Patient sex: M
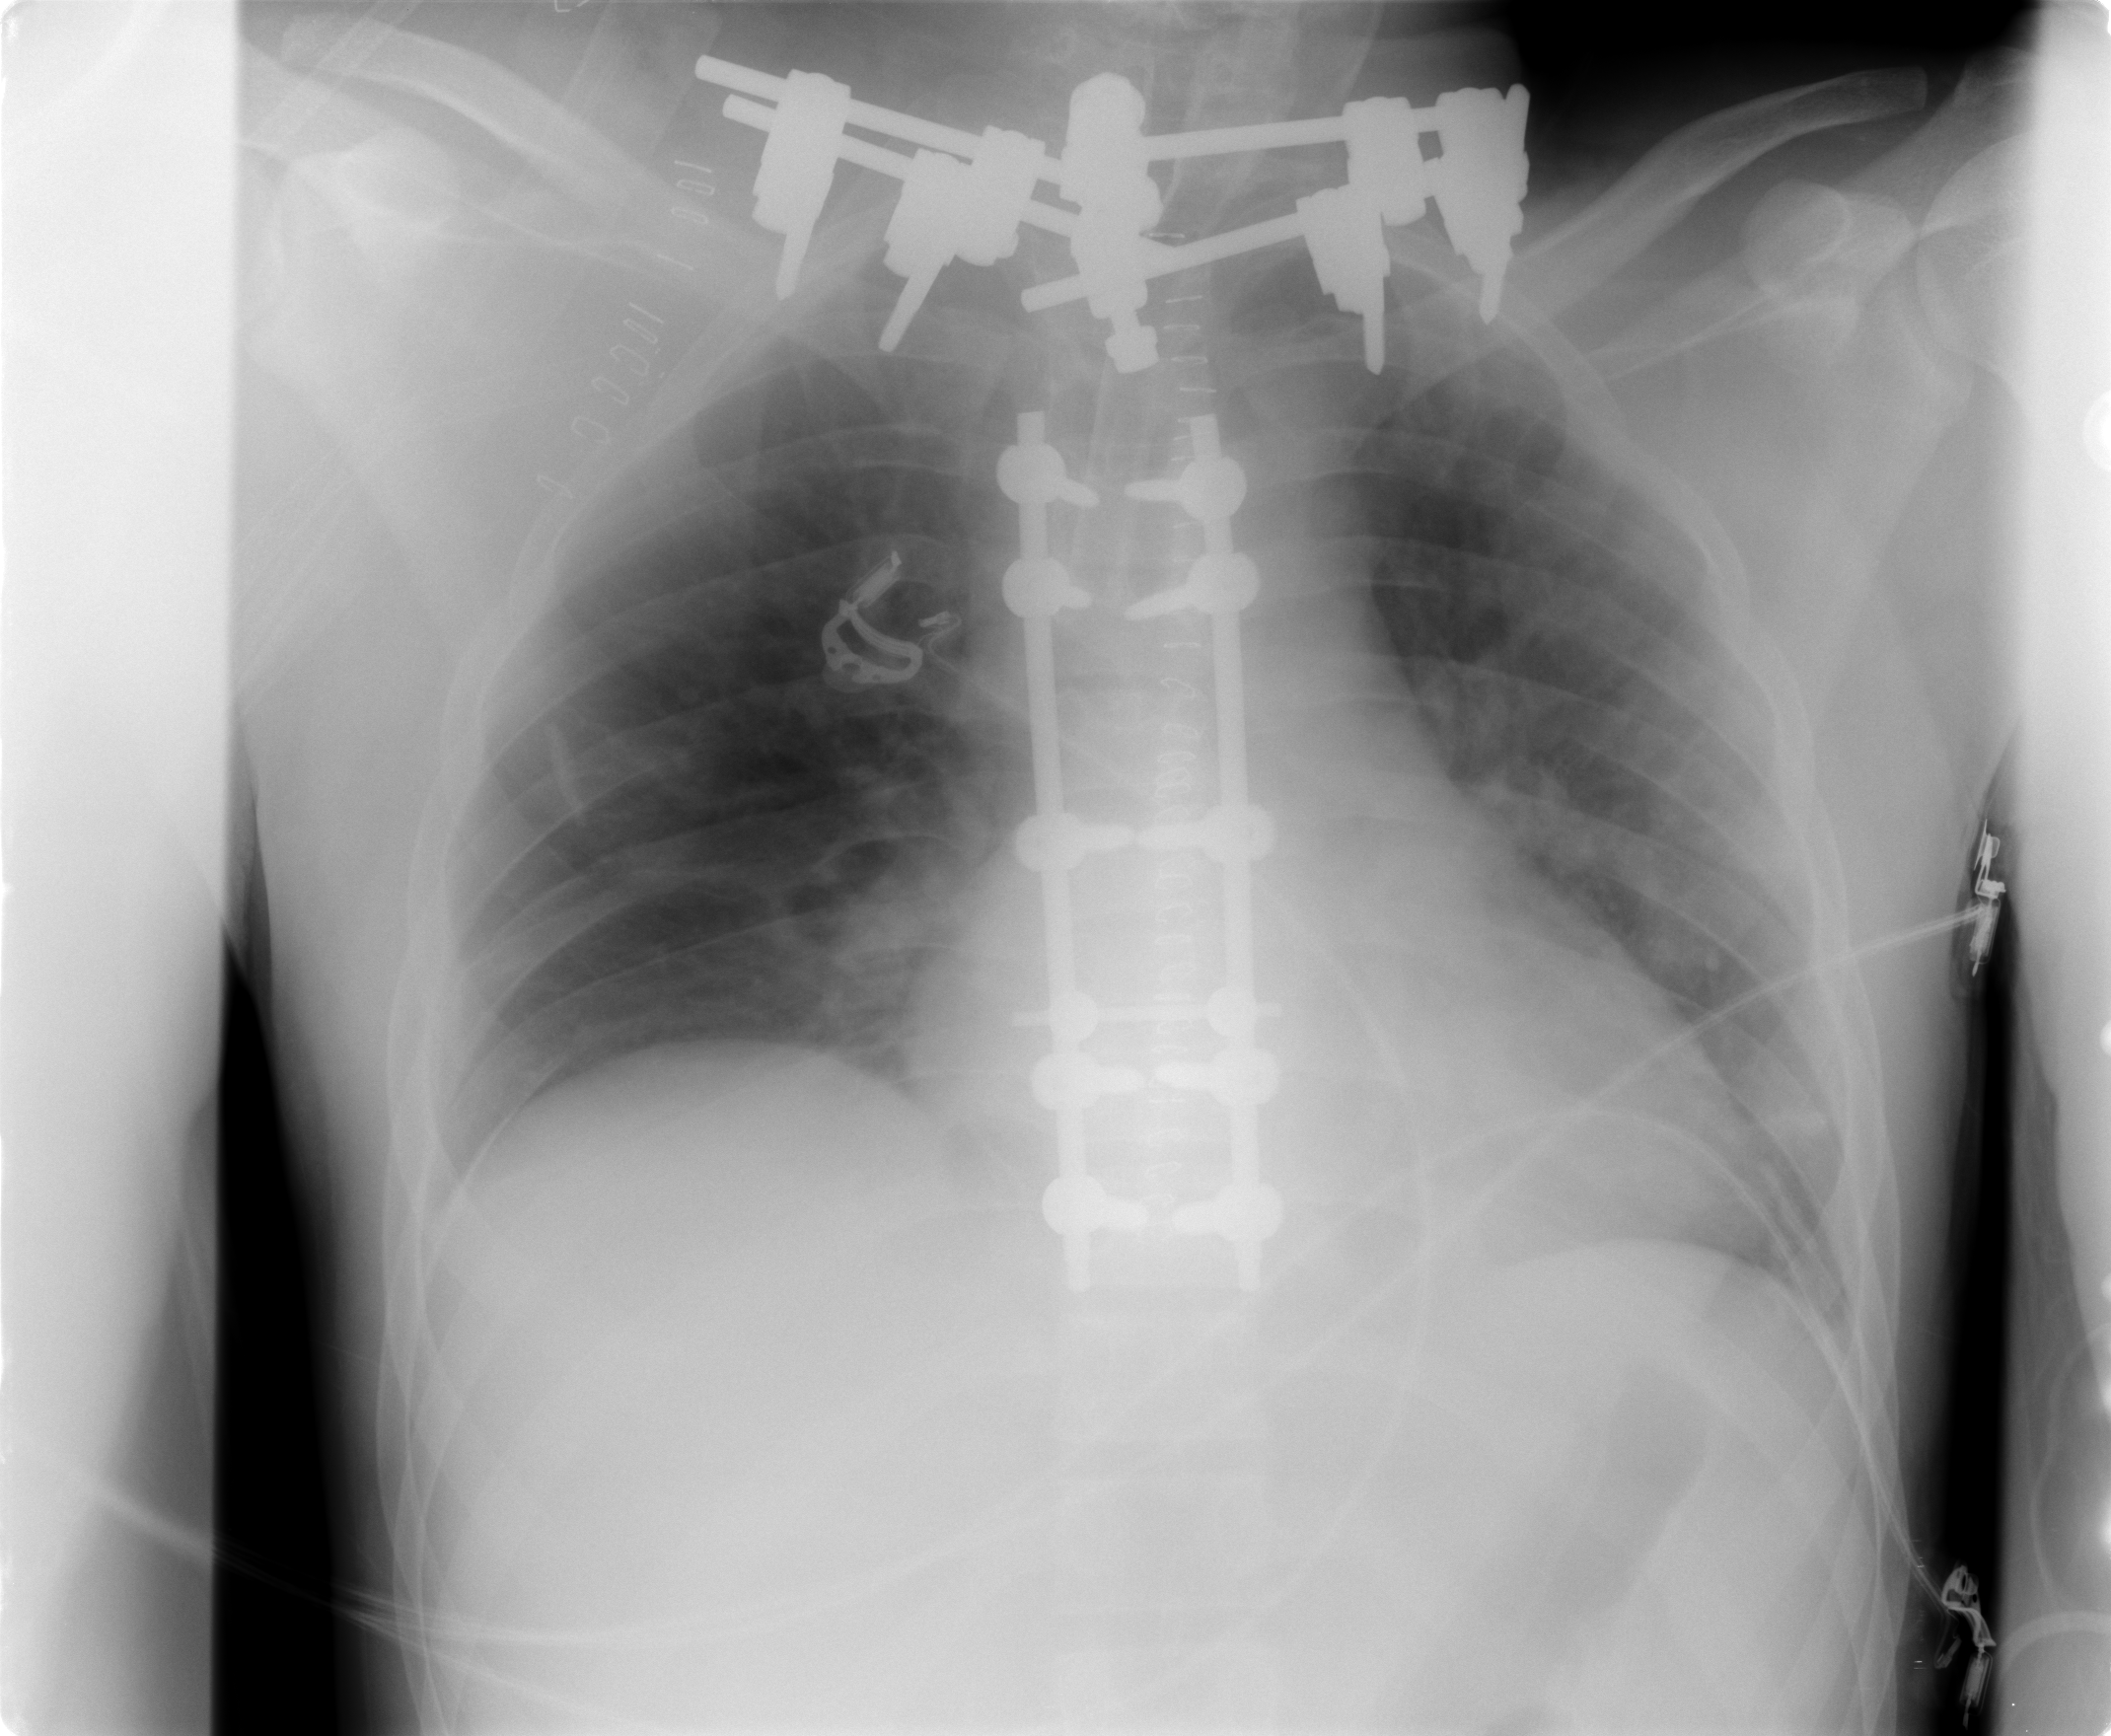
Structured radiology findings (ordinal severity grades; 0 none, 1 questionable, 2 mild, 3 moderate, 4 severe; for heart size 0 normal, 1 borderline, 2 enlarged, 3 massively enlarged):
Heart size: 2
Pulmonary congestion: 0
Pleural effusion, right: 0
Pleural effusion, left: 0
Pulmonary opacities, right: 0
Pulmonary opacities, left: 2
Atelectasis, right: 0
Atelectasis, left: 2